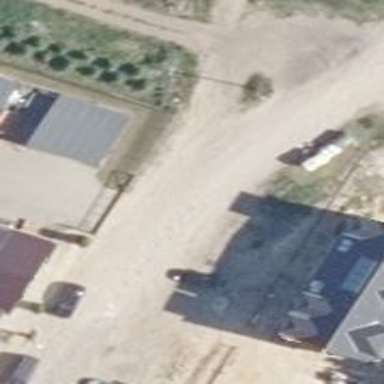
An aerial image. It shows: Residential road with gravel surface.